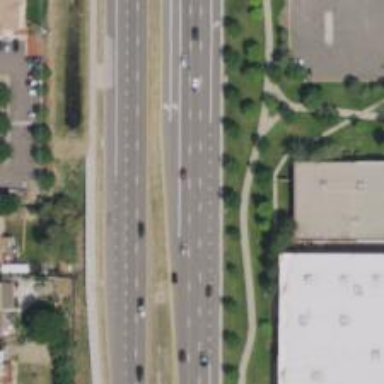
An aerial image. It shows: Primary highway.